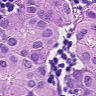
Metastatic tissue present: yes